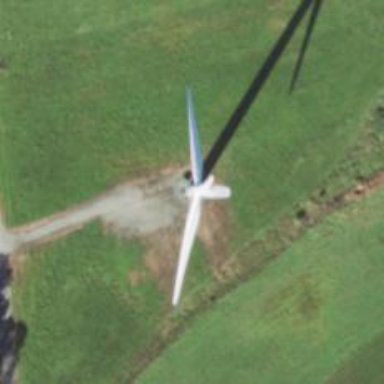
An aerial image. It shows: Wind generator powered by horizontal-axis wind turbine.